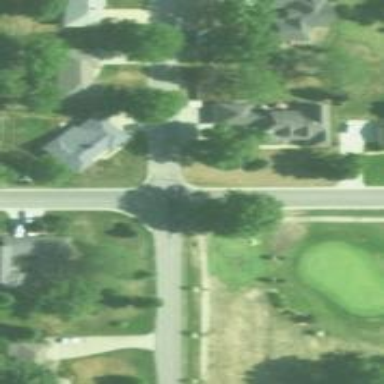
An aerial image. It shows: Service road designated as golf cart path.